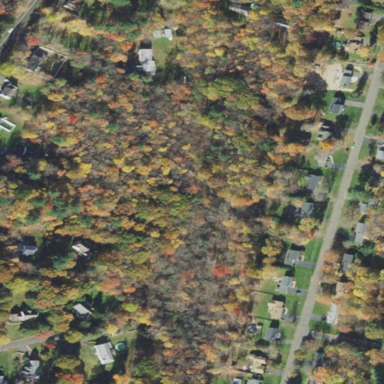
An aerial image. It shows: Existing preserved open space in the woodland.